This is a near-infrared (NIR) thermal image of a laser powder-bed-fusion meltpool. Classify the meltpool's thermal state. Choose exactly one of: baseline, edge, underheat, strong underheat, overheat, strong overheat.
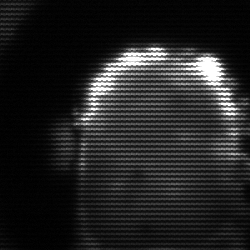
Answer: baseline